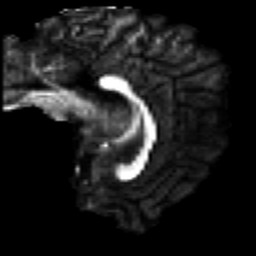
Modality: FA
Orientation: sagittal
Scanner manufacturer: ge
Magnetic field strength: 3 T
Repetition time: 7.98 s
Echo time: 0.0701 s